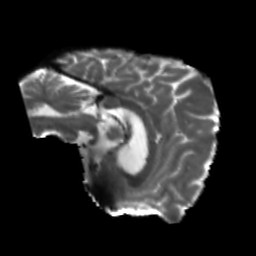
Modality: T2w
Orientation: sagittal
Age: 42
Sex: male
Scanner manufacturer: siemens
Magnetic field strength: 3 T
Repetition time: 5.47 s
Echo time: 0.0854 s